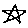
Label: star